Question: I have a certain service that runs over WCF and MSMQ.
Everything works fine but we have this requirement which says that if something unexpected happens during processing of one job, it should not affect any other.
The service is designed to be robust, and it is. We never had it crash in two yeas of operations however recently our customers have taking a liking to killing the service process and complaining that more than one job is lost.
To investigate I've added a timer which traces the contents of the queue every 200ms and found something unexpected.
When processing requests, WCF removes more than one message from the queue.
Here's a smartinspec trace of relevant events(the numbers in the center column are thread ids):

It always seems to keep one message buffered somewhere in the service process.
I've been looking through WCF documentation and I haven't found any reference to this behavior
Is there anything I can do to prevent this buffering or could you refer me to some relevant articles?
Here's the service class:
'''
[ServiceBehavior(InstanceContextMode = InstanceContextMode.Single, ConcurrencyMode = ConcurrencyMode.Single)]
public class TheService : ITheService
{
private readonly ITraceFacade trace = TraceFactory.Resolve();//for tracing
public ClientCodeWrapper clientCodeWrapper { get; set; }// a wrapper for libraries written by our client. it's instantiated and set in the OnStart method of the service host class
public void ProcessJob(long jobId)
{
using (this.trace.ActivityScope(string.Format(CultureInfo.InvariantCulture, "The Service.ProcessJob({0})", jobId)))
{
this.clientCodeWrapper.ProcessJob(jobId);
}
}
}
'''
and this is my service config
'''
<system.serviceModel>
<bindings>
<netMsmqBinding>
<binding name="MsmqBindingNonTransactionalNoSecurity" exactlyOnce="false">
<security mode="None"/>
</binding>
</netMsmqBinding>
</bindings>
<services>
<service name="TheService">
<host>
<baseAddresses>
<add baseAddress="http://localhost:8080/TheServiceIn" />
</baseAddresses>
</host>
<endpoint address="net.msmq://localhost/private/TheServiceIn"
binding="netMsmqBinding"
bindingConfiguration="MsmqBindingNonTransactionalNoSecurity"
contract="ITheService">
<identity>
<dns value="localhost"/>
</identity>
</endpoint>
<endpoint address="mex" binding="mexHttpBinding" contract="IMetadataExchange"/>
</service>
</services>
</system.serviceModel>
'''
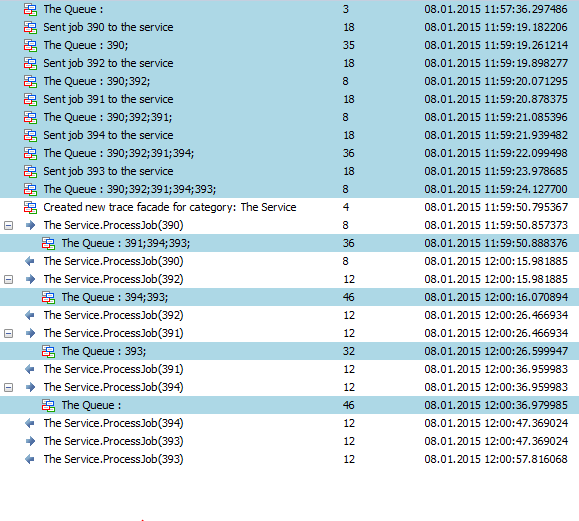
Answer: What you're seeing seems just expected to me. It is true that WCF can read multiple messages of the queue for processing. Normally, this isn't a problem, and with transactional queues, this would definitely not be an issue (because each individual transaction would only commit after the message processing is complete, otherwise the transaction would abort and the message is returned to the queue).
So basically, you opted out of having messages being processed in a manner that avoids lost messages by disabling transactions and using non-transactional queues. Basically you told MSMQ and WCF that it's perfectly OK to occassionally lose messages.
Consider what would happen if your machine (or the MSMQservice) crashed: you wouldn't lose just one job; you'd lose all of them, since messages wouldn't be persisted.